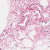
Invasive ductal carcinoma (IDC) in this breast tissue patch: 0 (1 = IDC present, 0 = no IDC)